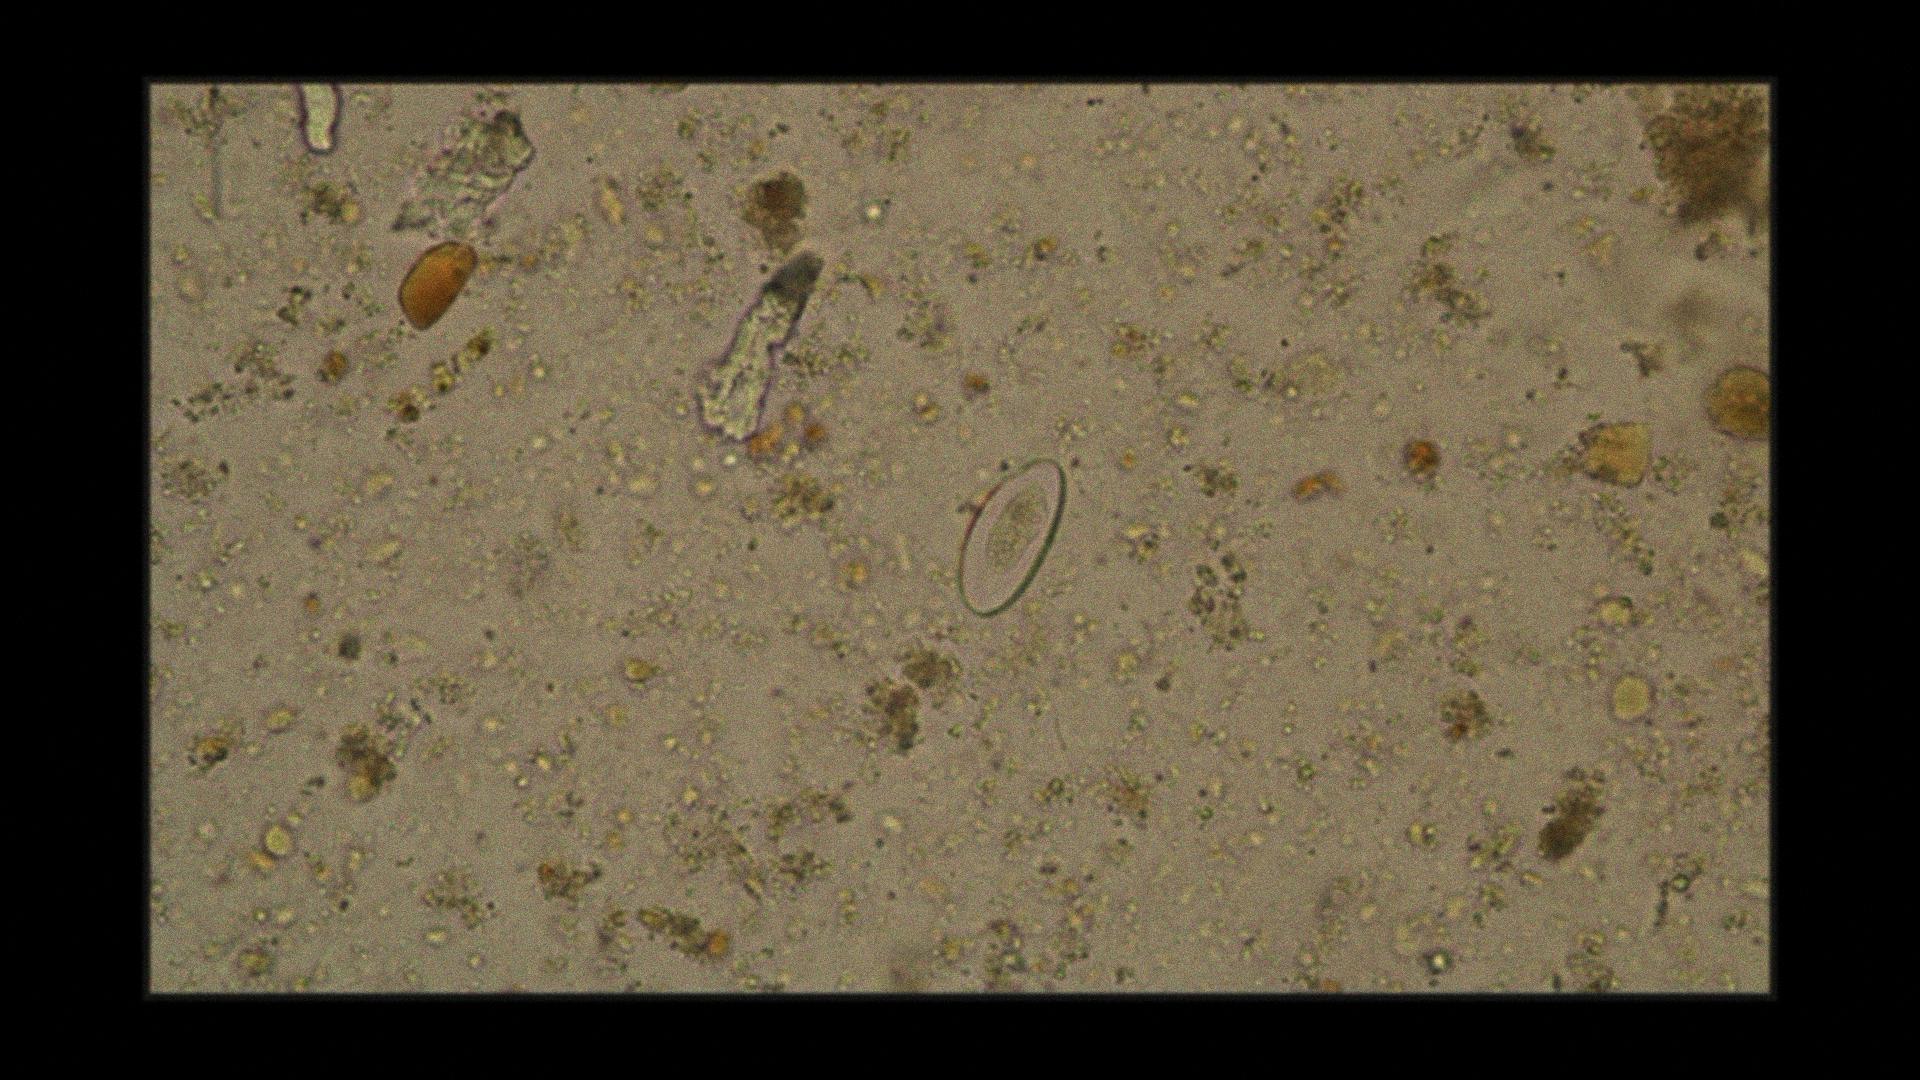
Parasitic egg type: Enterobius vermicularis